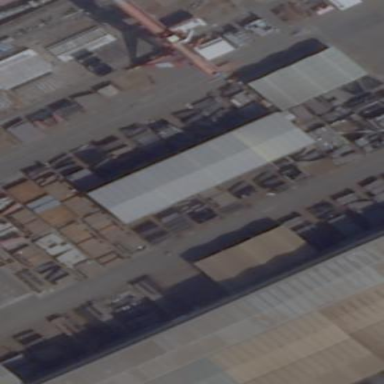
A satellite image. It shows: Industrial building.